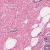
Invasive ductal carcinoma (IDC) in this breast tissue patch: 0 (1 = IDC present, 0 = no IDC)